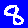
Digit: 8